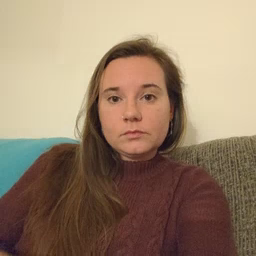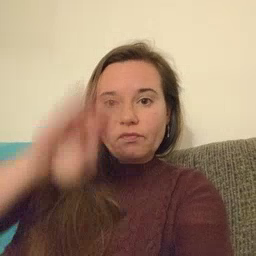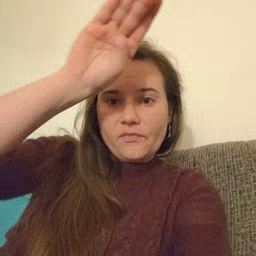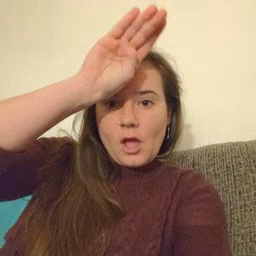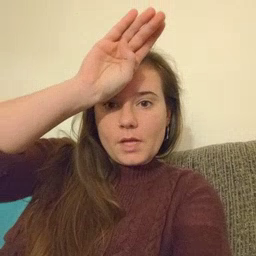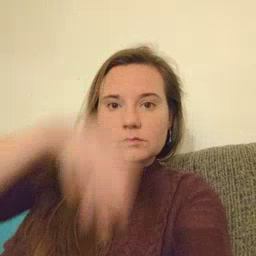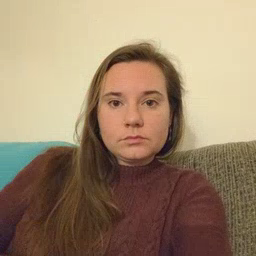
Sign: fireman